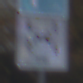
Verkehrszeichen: CarsharingfahrzeugeFrei
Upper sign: Parken
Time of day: MorningAfternoon
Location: Outdoor (Urban)
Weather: Overcast
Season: NotSpecified
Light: Natural